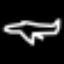
Label: airplane